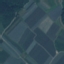
Land use / land cover class: PermanentCrop